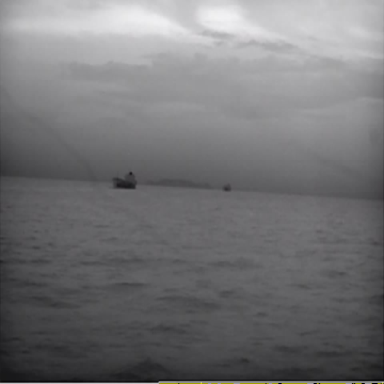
There are two liners in the infrared image.